Interaction volume radius: 10 \u00c5
Interaction volume height: 20 \u00c5
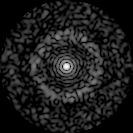
Disorder parameter: 0.8416